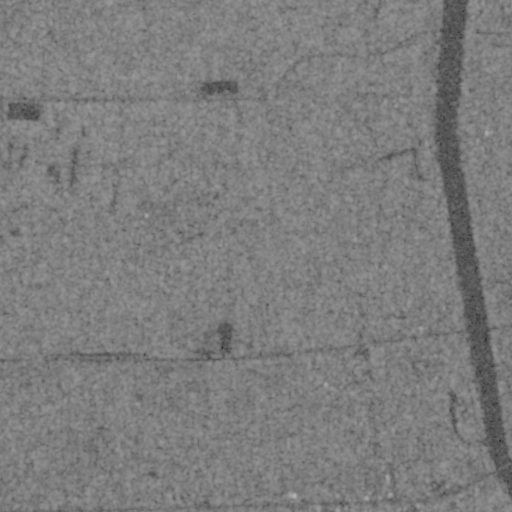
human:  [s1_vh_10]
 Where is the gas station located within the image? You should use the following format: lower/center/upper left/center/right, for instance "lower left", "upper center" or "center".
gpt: The gas station is located in the lower right of the image.
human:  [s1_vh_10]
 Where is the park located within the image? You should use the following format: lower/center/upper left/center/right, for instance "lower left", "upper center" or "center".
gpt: The park is located in the lower left of the image.
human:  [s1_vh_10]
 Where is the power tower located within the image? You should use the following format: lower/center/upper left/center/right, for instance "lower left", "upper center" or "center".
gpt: There is no power tower in the image.

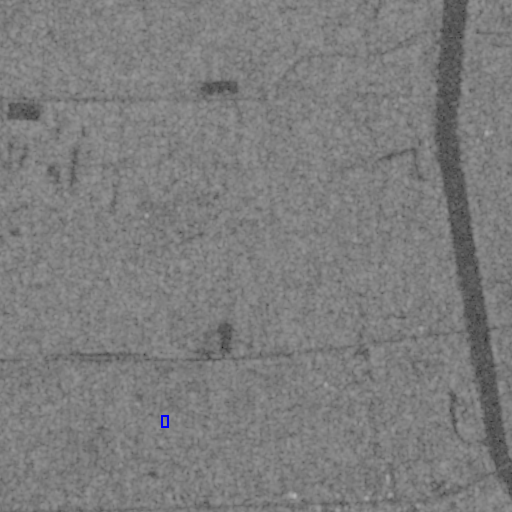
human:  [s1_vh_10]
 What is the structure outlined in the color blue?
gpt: The structure outlined in blue is a park.
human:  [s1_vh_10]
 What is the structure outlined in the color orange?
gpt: There is no orange outline.